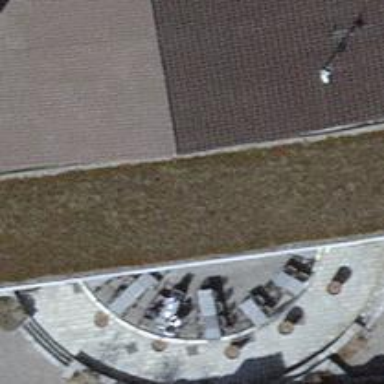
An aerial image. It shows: Restaurant.